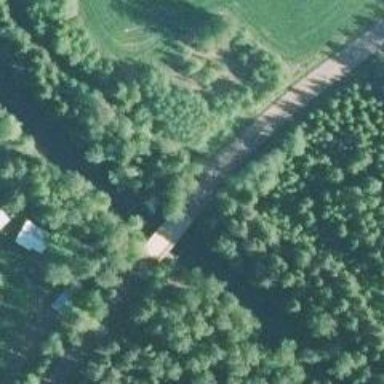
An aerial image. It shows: Unclassified road with bridge.